高一 · 组合数学
（2020 秋・贵溪市校级月考）某商家在柜台前开展促销抽奖活动, 甲、乙两人相约同一天上午去该柜台参与抽奖. 抽奖规则是：从一个装有 2 个红球和 4 个白球的袋中无放回地取出 3 个球，当三个球同色时则中奖. 每人只能抽奖一次.

（1）求甲、乙恰有一人中奖的概率;

(2) 若甲计划在 9: 00 9: 40 之间赶到, 乙计划在 9: 20 10: 00 之间赶到, 求甲比乙提前到达的概率.
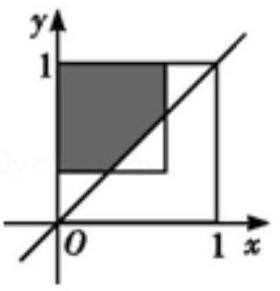
答案: 解：（1）记 “甲取得三个球同色” 为事件 $A$,

“乙取得三个球同色” 为事件 $B$,

“甲乙恰有一人中奖” 为事件 $C$. 所以 $A$ 与 $B$ 相互独立,

记两红球为 1,2 号, 四个白球分别为 $3,4,5,6$ 号,

从 6 个球中抽取 3 个的所有可能情况有 $C_{6}^{3}=20$ 个基本事件,

其中事件 $A$ 包括 $C_{4}^{3}=4$ 个基本事件故 $P(A)=\frac{4}{20}=\frac{1}{5}=P(B)$,

所以 $P(\bar{A})=P(\bar{B})=\frac{4}{5}$,

所以 $P(C)=\frac{4}{5} \times \frac{1}{5}+\frac{1}{5} \times \frac{4}{5}=\frac{8}{25}$.

（2）设甲乙到达时间分别为 9: 00 起第 $x, y$ 小时，则 $0 \leqslant x \leq \frac{2}{3}, \frac{1}{3} \leq y \leqslant 1$,

甲乙到达时间 $(x, y)$ 为图中正方形区域,

甲比乙先到则需满足 $x<y$, 为图中阴影部分区域.

设甲比乙先到为事件 $B$,

则 $P(B)=1-\frac{\frac{1}{2} \times \frac{1}{3} \times \frac{1}{3}}{\frac{2}{3} \times \frac{2}{3}}=\frac{7}{8}$.